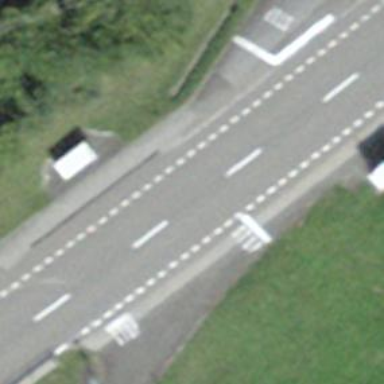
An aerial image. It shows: Road with stop sign.